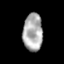
Tissue: skin
Cell type: Myeloid cells
Senescence score: 0.6948
Nuclear area (px): 727
Mean DAPI intensity: 171.081